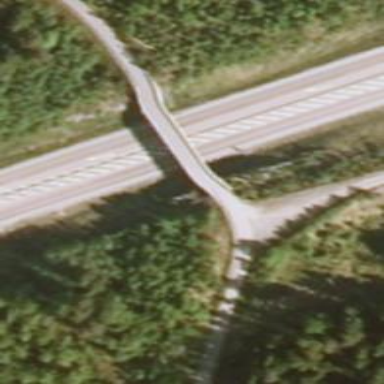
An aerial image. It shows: Unclassified road on bridge.